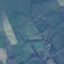
Land use / land cover: Pasture